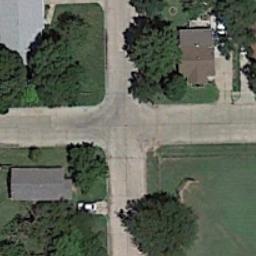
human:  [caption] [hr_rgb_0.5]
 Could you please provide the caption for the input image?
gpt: There are many trees near the intersection .

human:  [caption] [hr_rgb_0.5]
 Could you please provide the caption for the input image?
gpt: There is a green belt next to the intersection .

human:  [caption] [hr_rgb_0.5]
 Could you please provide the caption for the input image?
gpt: An intersection without cars is between some green areas .

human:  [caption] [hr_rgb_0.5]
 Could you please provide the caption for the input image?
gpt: There are many buildings and many trees around the intersection .

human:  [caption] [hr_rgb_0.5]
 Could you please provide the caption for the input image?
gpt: There are some green trees and lawns around the intersection .